Question: I have a class that contains several public properties. One of those properties is a List containing instances of another class. It breaks down something like this:
'''
namespace Irig106Library.Filters.PCM
{
[Description("Definition")]
public class MinorFrameFormatDefinition
{
[Description("Word Number")]
public int WordNumber { get; set; }
[Description("Number of Bits")]
public int NumberOfBits { get; set; }
}
public class MinorFrame
{
// ... other properties here
[Category("Format")]
[Description("Minor Frame Format Definitions")]
public List<MinorFrameFormatDefinition> MinorFrameFormatDefinitions { get; set; }
}
}
'''
I have a <URL> object which edits the Minor Frame object. It has a field containing a reference to the collection of 'MinorFrameFormatDefinition' objects. When I click on the button in this field to open the Collection Editor, and click the Add button, I get this:

How do I get the collection editor to label the objects with 'Definition' instead of 'Irig106Library.Filters.PCM.MinorFrameFormatDefinition'?
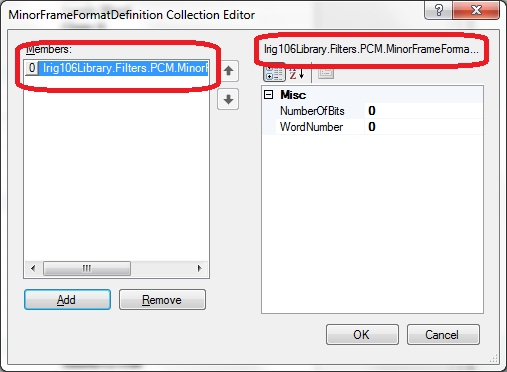
Answer: You could override ToString(), like this
'''
public class MinorFrameFormatDefinition
{
[Description("Word Number")]
public int WordNumber { get; set; }
[Description("Number of Bits")]
public int NumberOfBits { get; set; }
public override string ToString()
{
return "hello world";
}
}
'''
Or if you don't want to change the class, you can also define a TypeConverter on it:
'''
[TypeConverter(typeof(MyTypeConverter))]
public class MinorFrameFormatDefinition
{
[Description("Word Number")]
public int WordNumber { get; set; }
[Description("Number of Bits")]
public int NumberOfBits { get; set; }
}
public class MyTypeConverter : TypeConverter
{
public override object ConvertTo(ITypeDescriptorContext context, CultureInfo culture, object value, Type destinationType)
{
if (destinationType == typeof(string))
return "hello world";
return base.ConvertTo(context, culture, value, destinationType);
}
}
'''